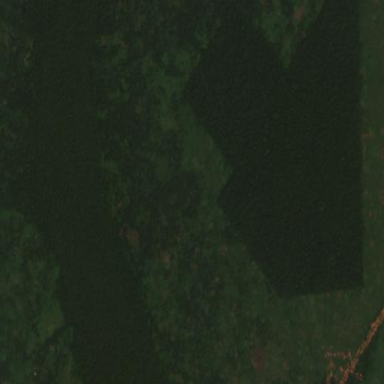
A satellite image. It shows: Orchard with rubber trees.